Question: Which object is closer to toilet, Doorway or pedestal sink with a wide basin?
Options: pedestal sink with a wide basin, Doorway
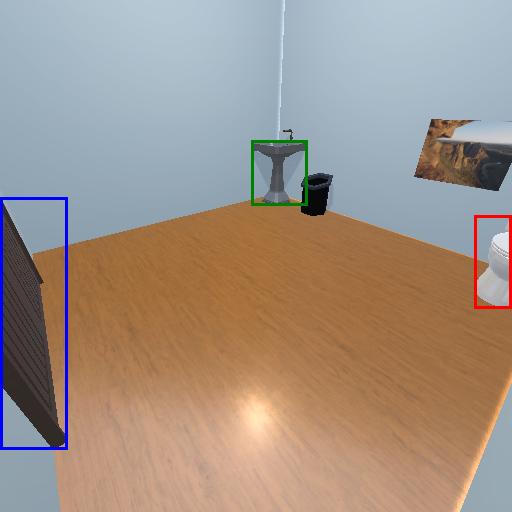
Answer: pedestal sink with a wide basin